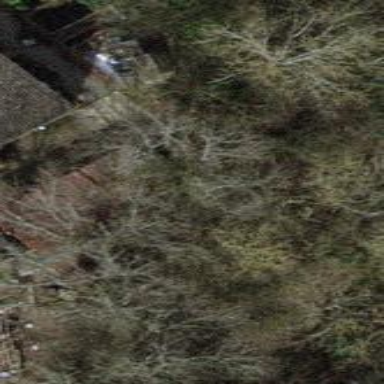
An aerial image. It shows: Shed building.